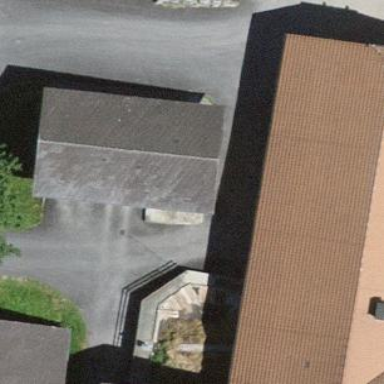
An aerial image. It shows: Barn.